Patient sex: F
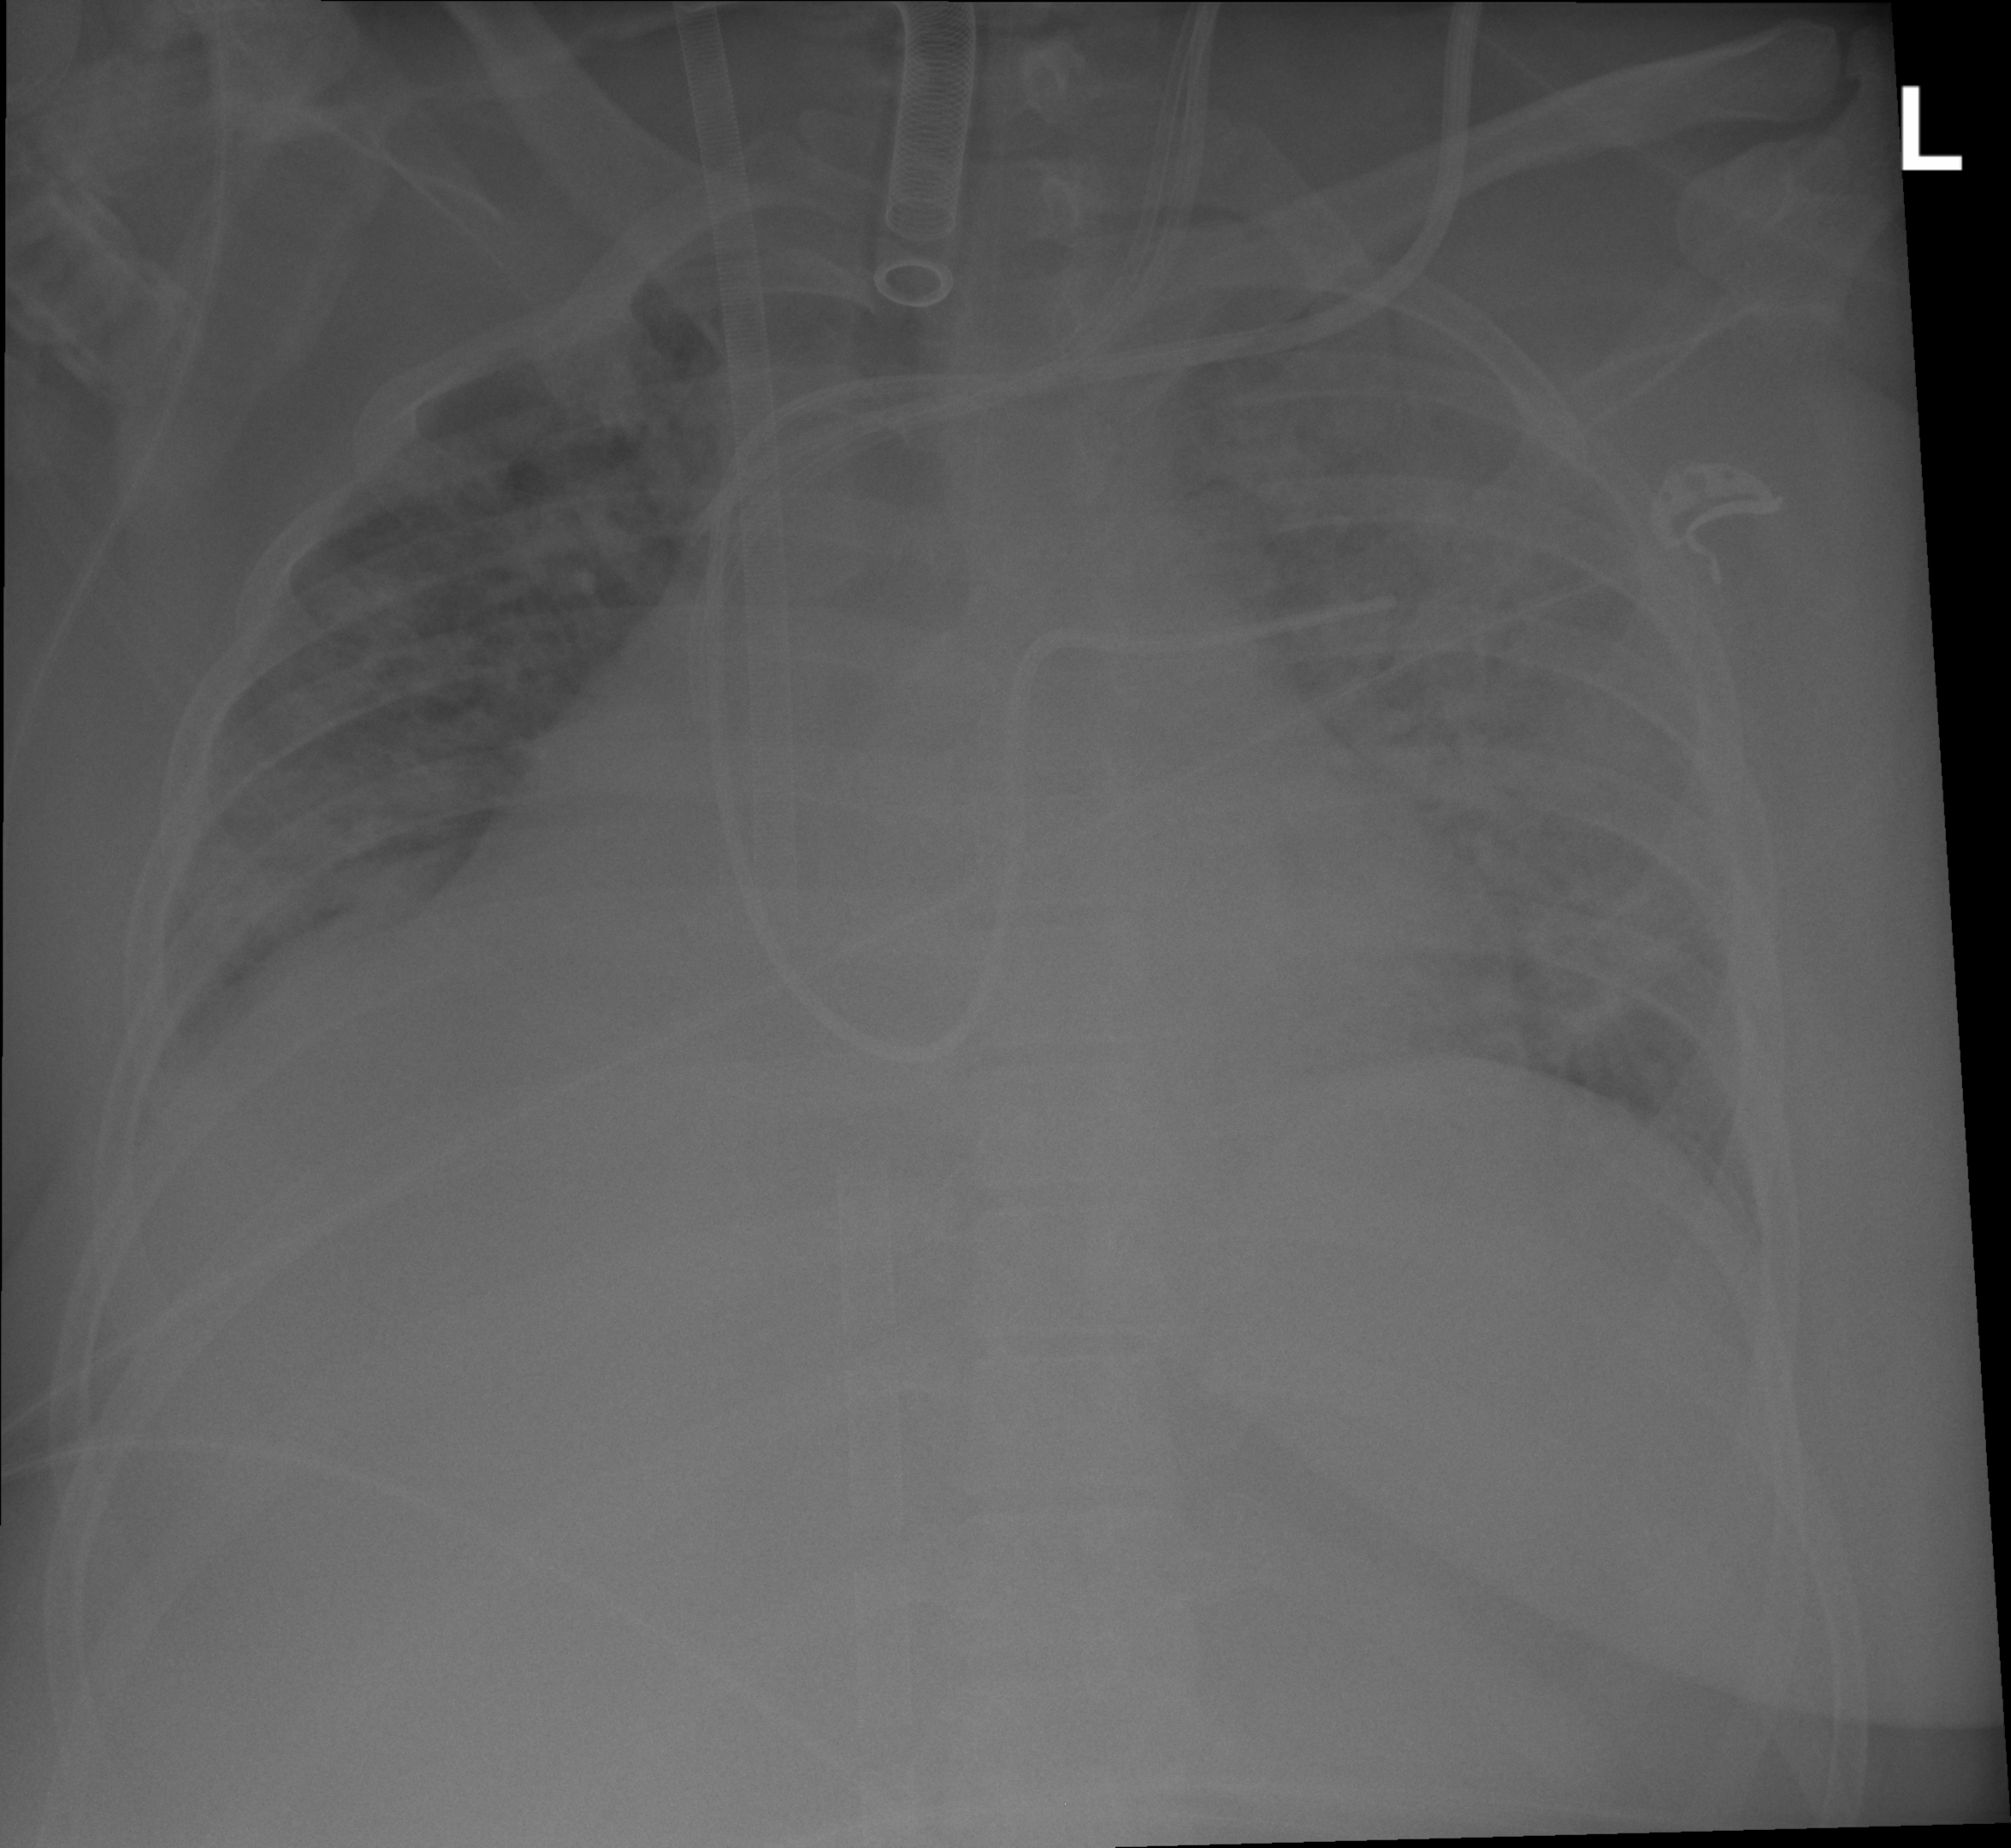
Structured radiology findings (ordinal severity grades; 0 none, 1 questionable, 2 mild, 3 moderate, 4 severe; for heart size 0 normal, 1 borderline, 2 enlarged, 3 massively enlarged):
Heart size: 2
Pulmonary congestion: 3
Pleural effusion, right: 2
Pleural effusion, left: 0
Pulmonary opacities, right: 4
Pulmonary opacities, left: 4
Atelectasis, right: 3
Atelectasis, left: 3